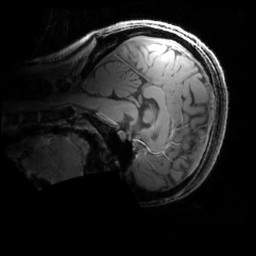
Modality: MP2RAGE
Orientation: sagittal
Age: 21
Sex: female
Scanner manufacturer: siemens
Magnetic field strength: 6.98 T
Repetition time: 6 s
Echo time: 0.00283 s